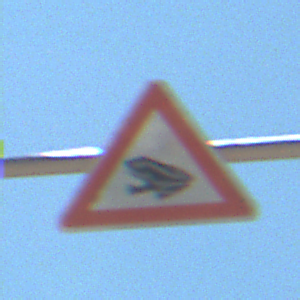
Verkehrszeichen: AmphibienwanderungRechts
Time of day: Midday
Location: Outdoor (Nature)
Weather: Clear
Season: NotSpecified
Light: Natural